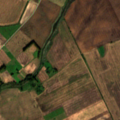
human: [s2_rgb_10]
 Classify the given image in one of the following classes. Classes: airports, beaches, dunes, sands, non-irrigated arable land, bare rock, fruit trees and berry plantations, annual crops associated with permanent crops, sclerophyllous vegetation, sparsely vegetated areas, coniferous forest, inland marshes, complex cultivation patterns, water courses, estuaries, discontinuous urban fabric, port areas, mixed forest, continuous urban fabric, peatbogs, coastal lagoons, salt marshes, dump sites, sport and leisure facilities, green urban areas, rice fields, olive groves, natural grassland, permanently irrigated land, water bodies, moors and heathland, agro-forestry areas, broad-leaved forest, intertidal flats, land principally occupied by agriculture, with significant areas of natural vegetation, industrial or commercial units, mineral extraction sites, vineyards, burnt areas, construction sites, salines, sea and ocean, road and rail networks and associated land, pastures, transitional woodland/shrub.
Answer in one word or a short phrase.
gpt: non-irrigated arable land, complex cultivation patterns, land principally occupied by agriculture, with significant areas of natural vegetation